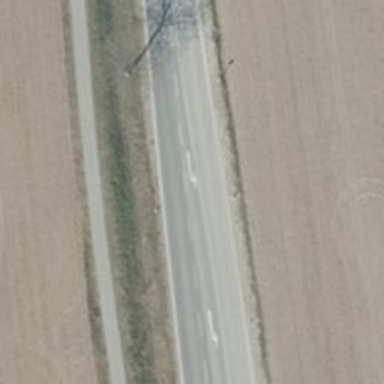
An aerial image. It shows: Asphalt road classified as primary highway.